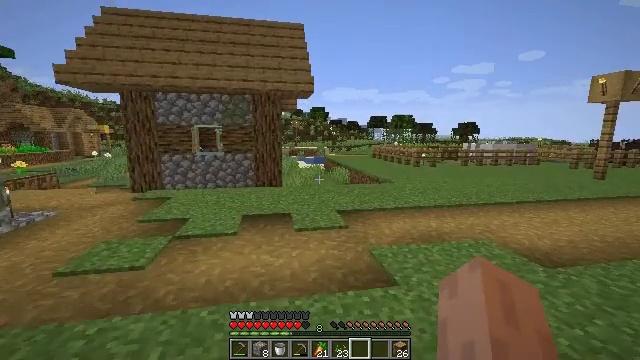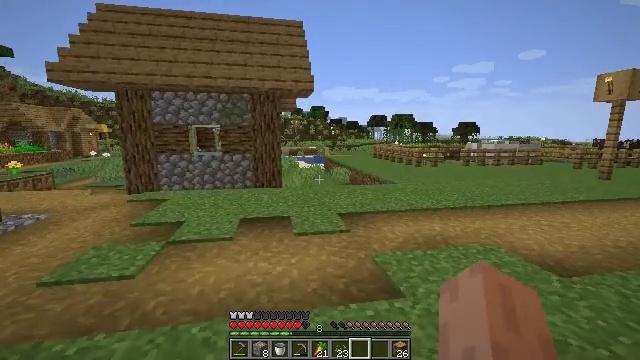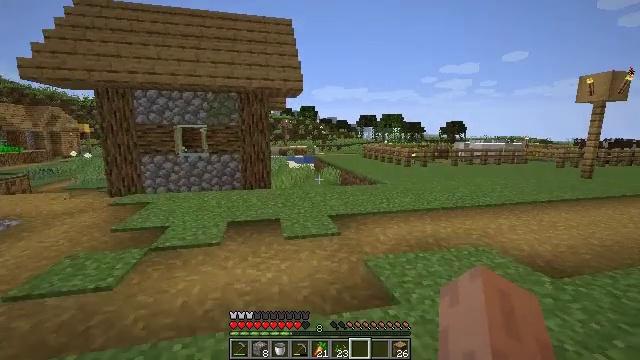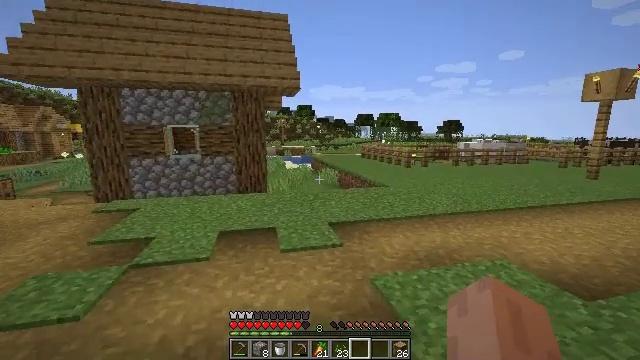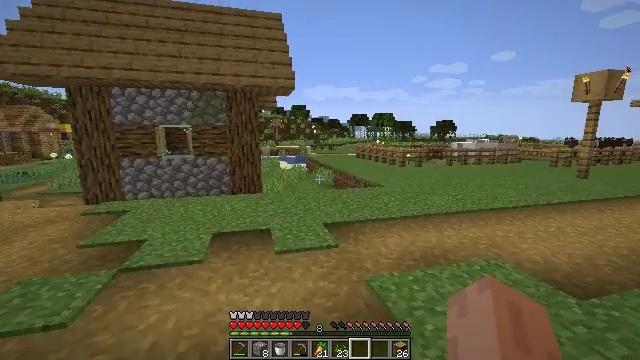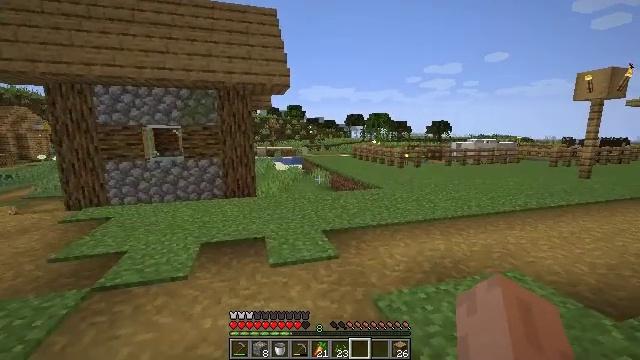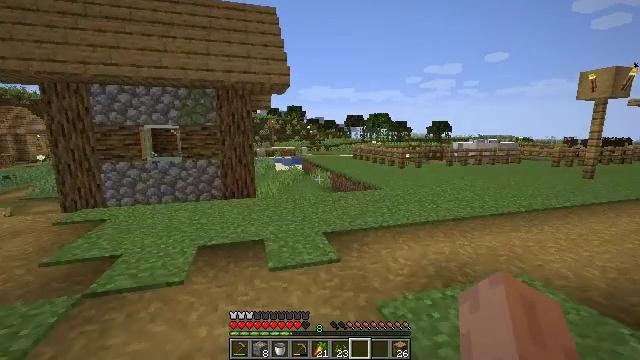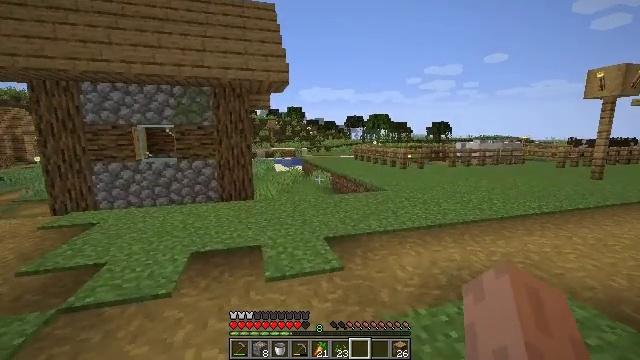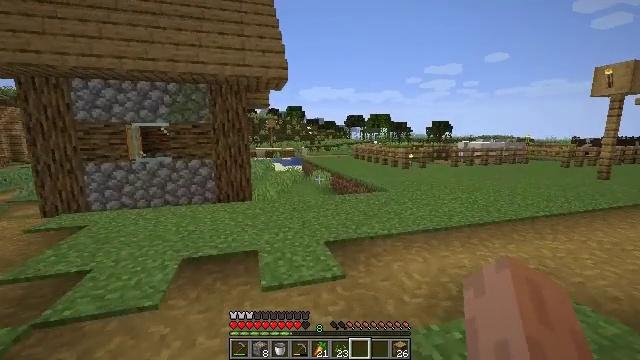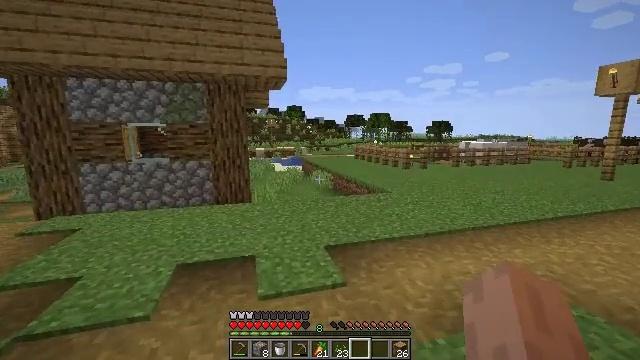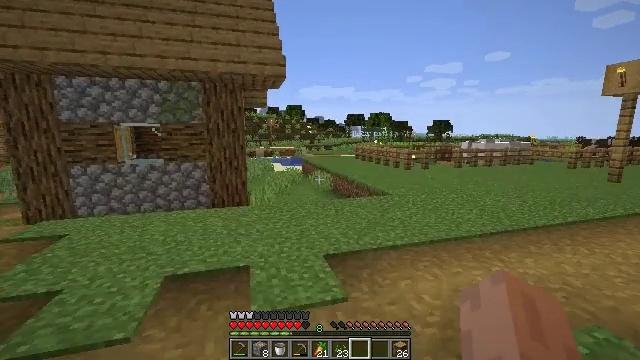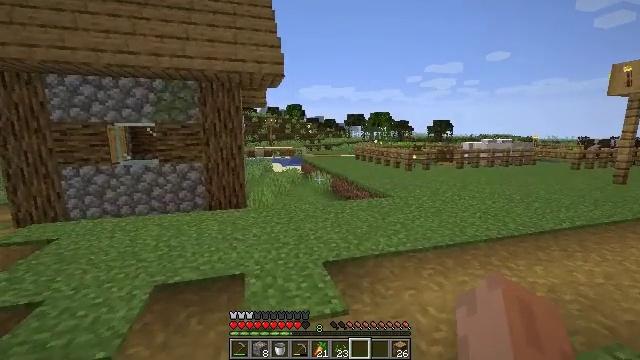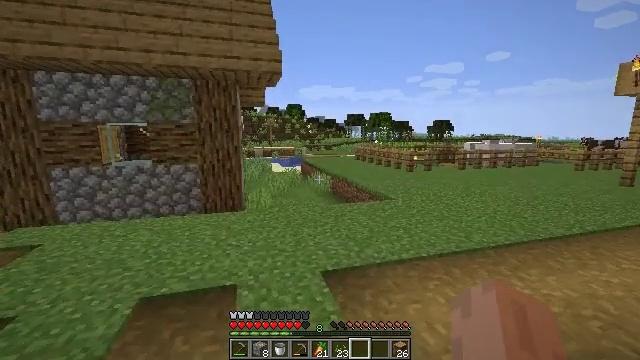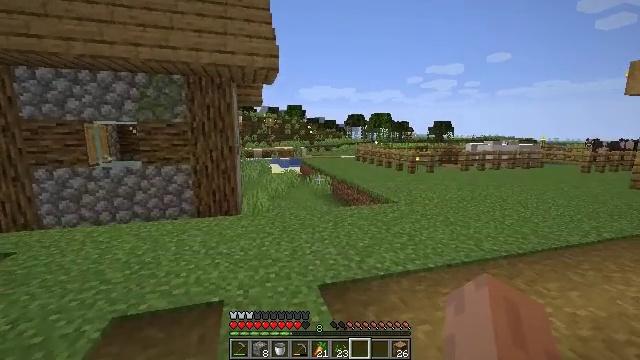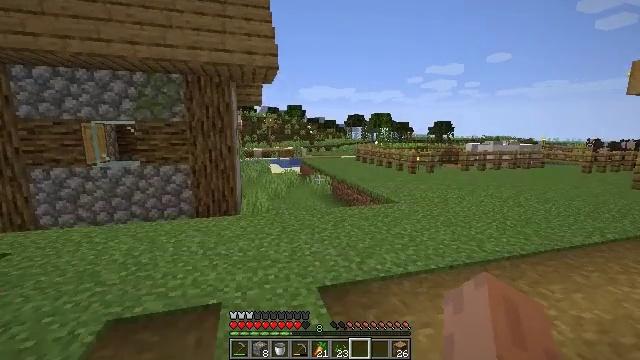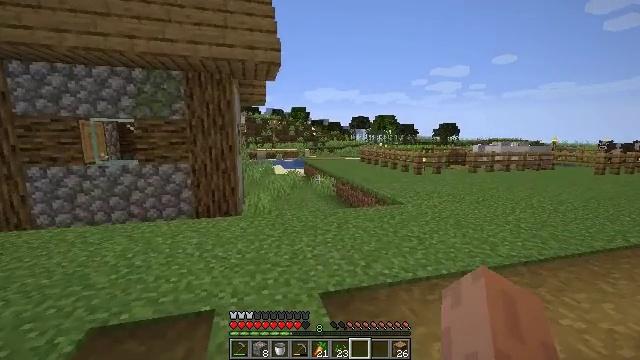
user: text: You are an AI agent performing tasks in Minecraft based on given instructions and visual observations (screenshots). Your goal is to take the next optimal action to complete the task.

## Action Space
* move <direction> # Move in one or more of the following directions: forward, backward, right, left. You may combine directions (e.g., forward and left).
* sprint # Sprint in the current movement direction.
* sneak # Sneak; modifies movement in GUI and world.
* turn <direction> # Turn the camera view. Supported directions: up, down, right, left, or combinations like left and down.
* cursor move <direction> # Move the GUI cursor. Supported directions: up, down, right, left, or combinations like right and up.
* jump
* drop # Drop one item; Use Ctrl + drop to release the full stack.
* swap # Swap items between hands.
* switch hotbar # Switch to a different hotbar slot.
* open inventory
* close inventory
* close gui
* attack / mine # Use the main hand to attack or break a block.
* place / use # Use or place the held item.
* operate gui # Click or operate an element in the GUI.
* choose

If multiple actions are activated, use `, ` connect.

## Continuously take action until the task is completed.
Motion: motion action
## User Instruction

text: Mine the bookshelf to gather resources.
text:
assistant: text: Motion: move forward
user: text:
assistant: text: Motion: move forward, turn right
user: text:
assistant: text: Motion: move forward
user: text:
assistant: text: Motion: move forward, turn right
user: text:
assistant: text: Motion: move forward
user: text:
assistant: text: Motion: move forward
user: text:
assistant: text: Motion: move forward
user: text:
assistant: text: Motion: move forward
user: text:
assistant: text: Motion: move forward
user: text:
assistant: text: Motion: move forward
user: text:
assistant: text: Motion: move forward
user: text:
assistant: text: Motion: move forward
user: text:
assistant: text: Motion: move forward
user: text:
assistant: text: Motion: move forward
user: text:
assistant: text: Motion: move forward
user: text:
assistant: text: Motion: move forward, turn left
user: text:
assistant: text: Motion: move forward, turn left
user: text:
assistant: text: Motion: move forward, turn left
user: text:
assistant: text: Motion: move forward
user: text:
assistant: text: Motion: move forward
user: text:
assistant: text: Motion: move forward
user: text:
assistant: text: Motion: move forward
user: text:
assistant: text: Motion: move forward, turn left
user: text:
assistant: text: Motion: move forward, turn left
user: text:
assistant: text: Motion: move forward, turn left
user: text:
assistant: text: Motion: move forward, turn left
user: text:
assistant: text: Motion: move forward, turn left
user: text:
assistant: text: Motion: move forward, turn left
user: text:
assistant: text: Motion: move forward, turn left
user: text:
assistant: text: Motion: move forward, turn left